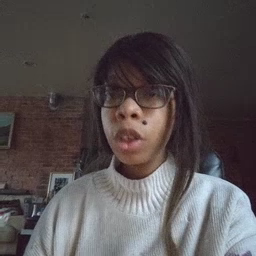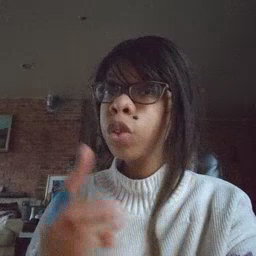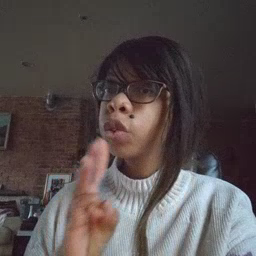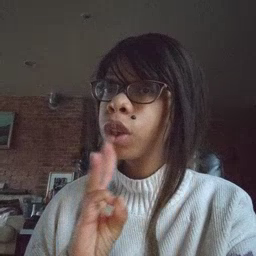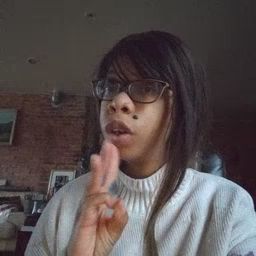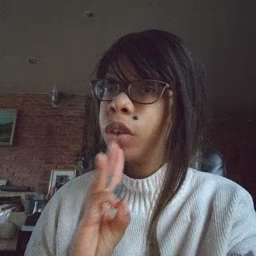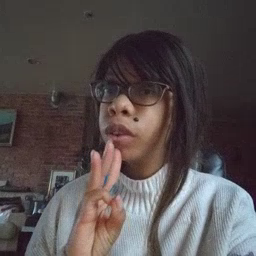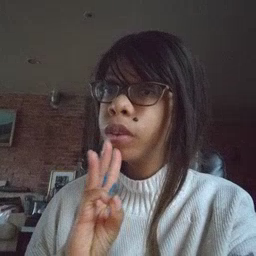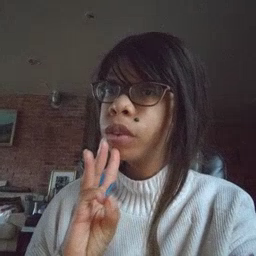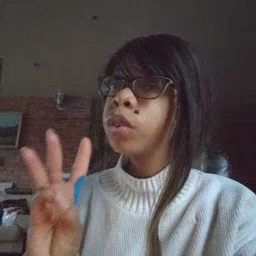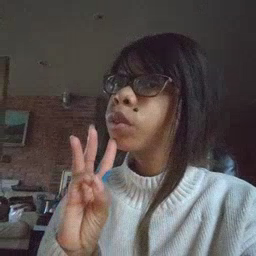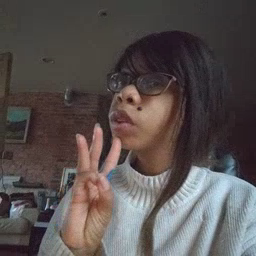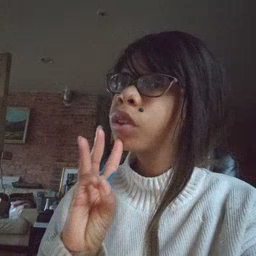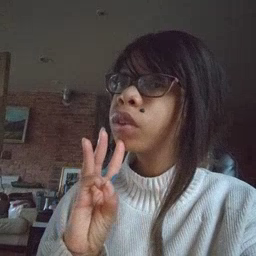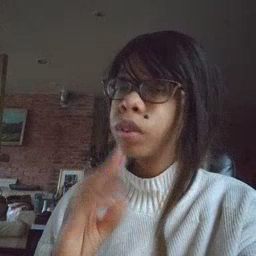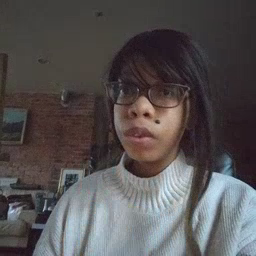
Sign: water